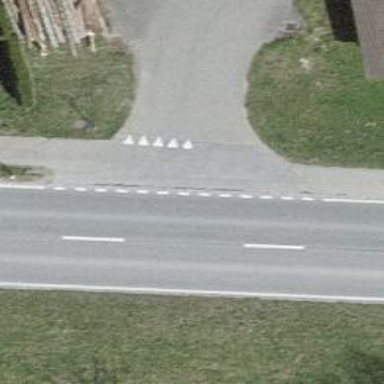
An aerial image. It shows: Asphalt road with primary designation. There is sidewalk on the left side.